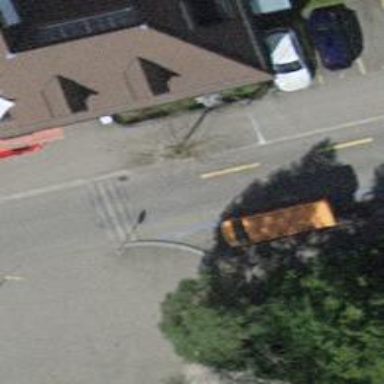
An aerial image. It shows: Traffic calming table.